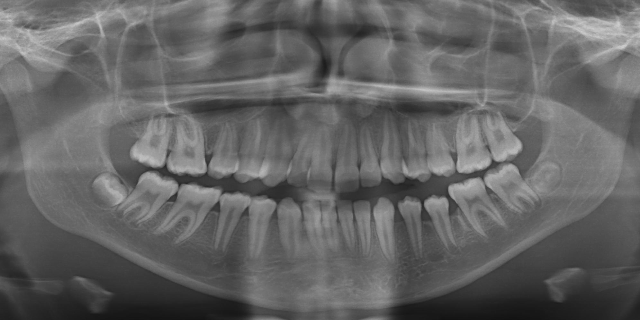
adult